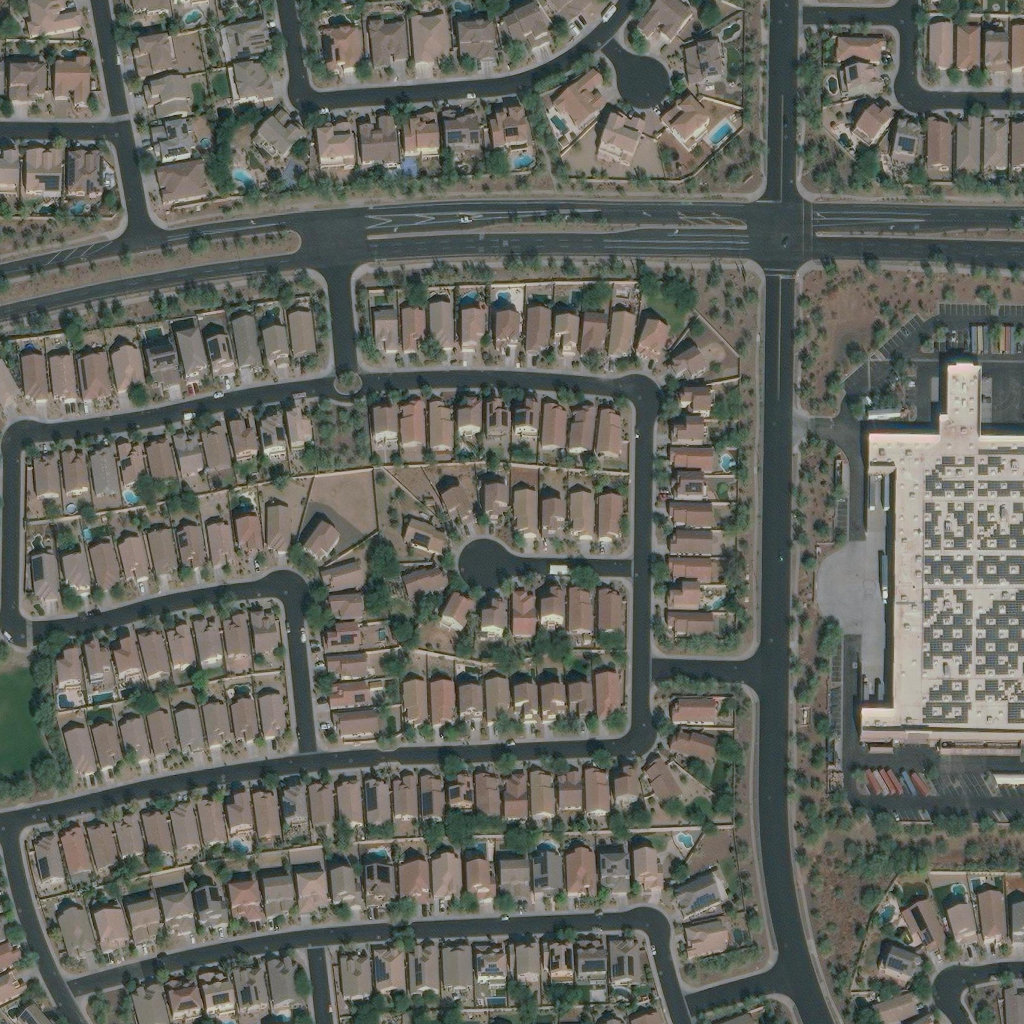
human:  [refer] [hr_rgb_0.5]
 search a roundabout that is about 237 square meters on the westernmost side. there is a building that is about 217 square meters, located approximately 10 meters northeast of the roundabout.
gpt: <box>[[31, 34, 36, 39, 0]]</box>